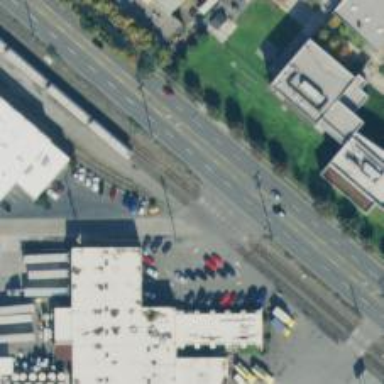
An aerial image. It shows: Railway siding for service.